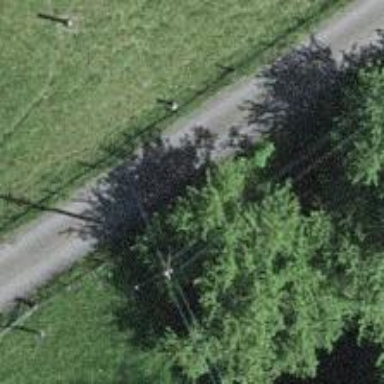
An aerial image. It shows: Power pole.